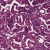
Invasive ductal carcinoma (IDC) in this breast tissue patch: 1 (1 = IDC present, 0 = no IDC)